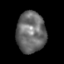
Tissue: skin
Cell type: Epithelial cells
Senescence score: 0.2733
Nuclear area (px): 1164
Mean DAPI intensity: 106.787